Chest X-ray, AP view. Patient: 58 years old, sex M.
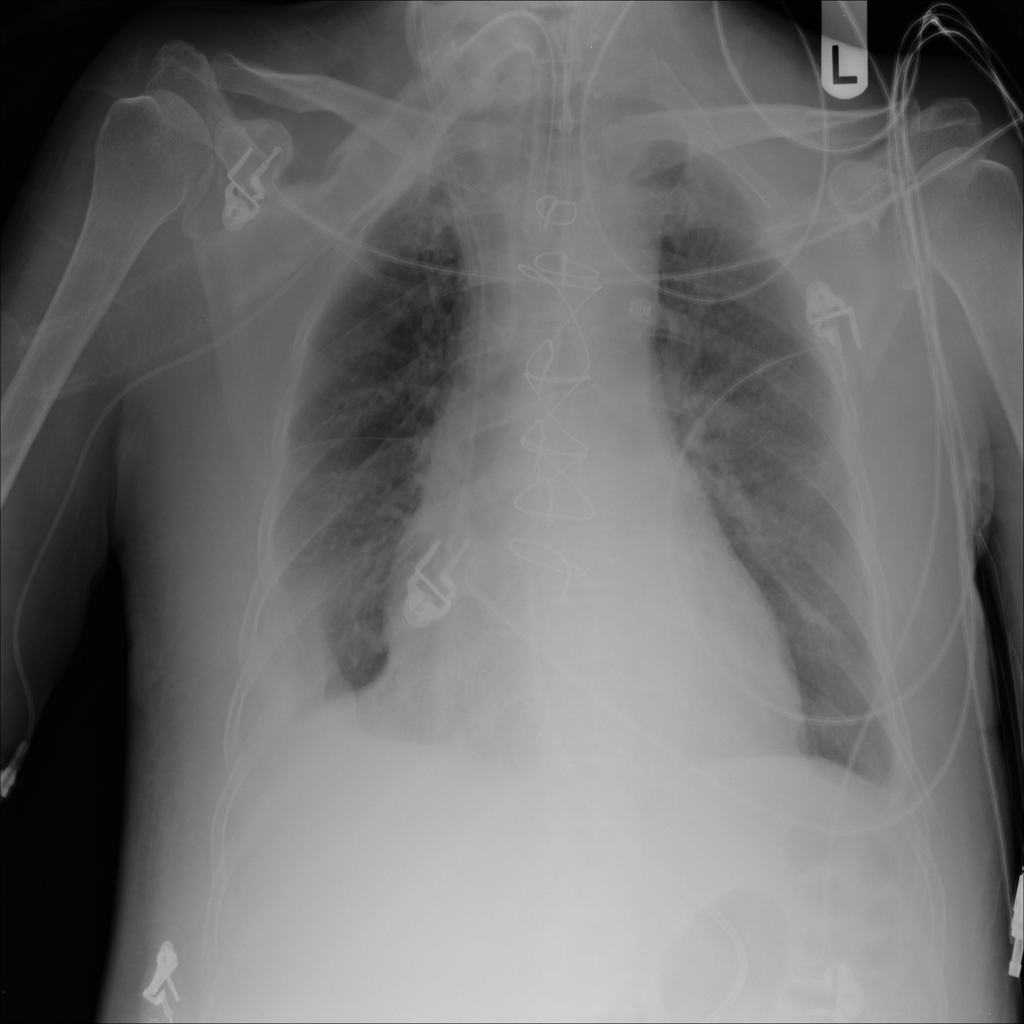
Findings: Effusion, Infiltration, Mass